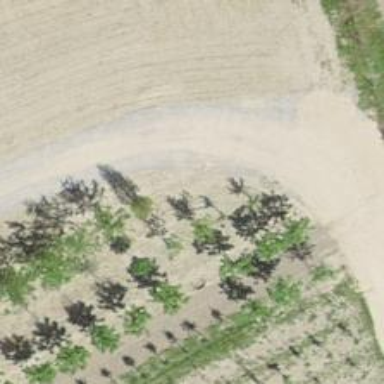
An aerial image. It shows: Unpaved track road.